Question: I want to dynamically load the graphic of the button into an mc inside each frame of the button (up and over).
Inside each frame I have a movie clip (canvas and canvas_over)
The green box is the button object (header_btn):

This is my code:
'''
var hLoader:Loader = new Loader();
hLoader.contentLoaderInfo.addEventListener(Event.COMPLETE, hLoaded);
hLoader.load(new URLRequest("http://django.liveproject.is/misc/current_flash_header/image.png"));
function hLoaded(event:Event):void {
var image:Bitmap = new Bitmap(event.target.content.bitmapData);
header_btn.canvas.addChild(image);
}
var hoLoader:Loader = new Loader();
hoLoader.contentLoaderInfo.addEventListener(Event.COMPLETE, hoLoaded);
hoLoader.load(new URLRequest("http://django.liveproject.is/misc/current_flash_header_over/image.png"));
function hoLoaded(event:Event):void {
var image:Bitmap = new Bitmap(event.target.content.bitmapData);
header_btn.over_canvas.addChild(image);
}
'''
The error I get is:
'''
TypeError: Error #1009: Cannot access a property or method of a null object reference.
at MethodInfo-78()
TypeError: Error #1009: Cannot access a property or method of a null object reference.
at MethodInfo-77()
'''
## Edit - Solved:
'header_canvas' and 'header_canvas_over' are placed on stage. 'header_canvas_over' is placed over 'header_canvas'.
Code:
'''
var context:LoaderContext = new LoaderContext();
context.checkPolicyFile = true;
var hLoader:Loader = new Loader();
hLoader.contentLoaderInfo.addEventListener(Event.COMPLETE, hLoaded);
hLoader.load(new URLRequest("http://django.liveproject.is/misc/current_flash_header/image.png"), context);
function hLoaded(event:Event):void {
var image:Bitmap = new Bitmap(event.target.content.bitmapData);
header_canvas_up.addChild(image);
}
var hoLoader:Loader = new Loader();
hoLoader.contentLoaderInfo.addEventListener(Event.COMPLETE, hoLoaded);
hoLoader.load(new URLRequest("http://django.liveproject.is/misc/current_flash_header_over/image.png"), context);
function hoLoaded(event:Event):void {
var image:Bitmap = new Bitmap(event.target.content.bitmapData);
header_canvas_over.addChild(image);
header_canvas_over.visible = false;
header_btn.addEventListener(MouseEvent.MOUSE_OVER, onHover);
function onHover(event:Event):void {
header_canvas_over.visible = true;
}
header_btn.addEventListener(MouseEvent.MOUSE_OUT, onOut);
function onOut(event:Event):void {
header_canvas_over.visible = false;
}
}
'''
It would be nice though if as3 allowed for buttons to contain objects. :/
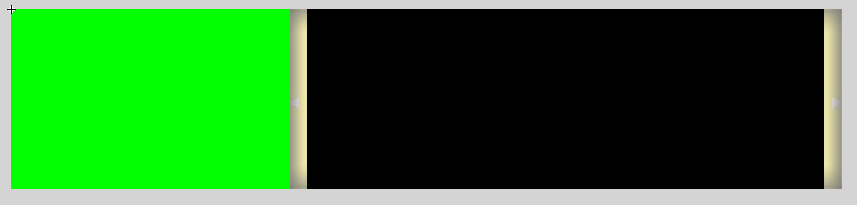
Answer: The SimpleButton class is extended from DisplayObject, not DisplayObjectContainer. That means that you can't access objects on a button's timeline in that way, nor can you add or remove children.
For what you're wanting do do it might be worth creating a custom button class that extends MovieClip. You'd have to add code yourself for moving between the states on user interaction, but you would get a lot more control over the visual transition between states as well as the content of them.